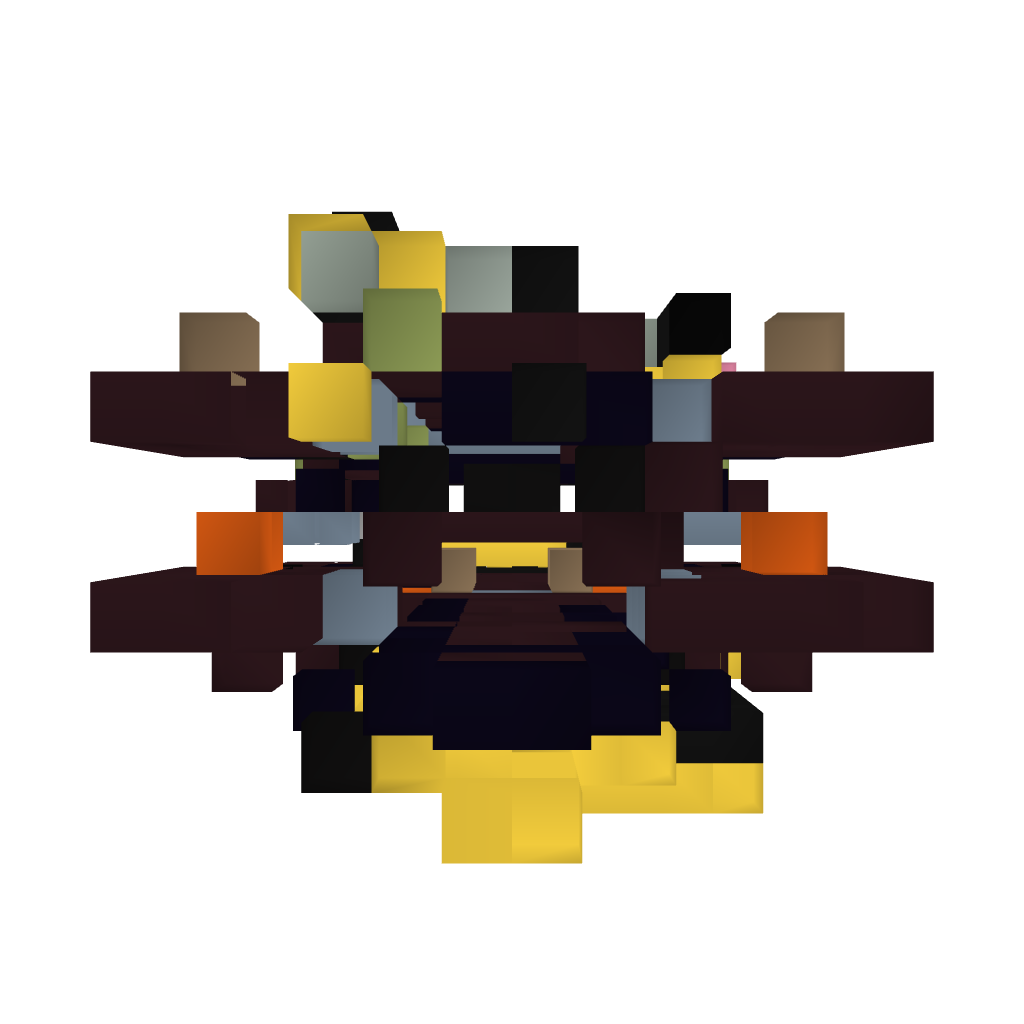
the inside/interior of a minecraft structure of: NetherBoat Mecanism